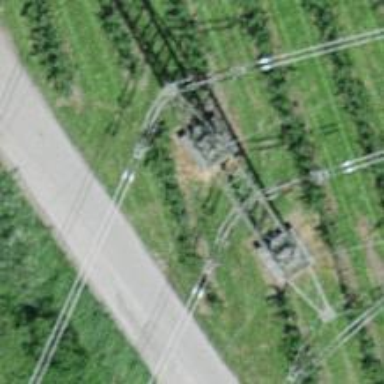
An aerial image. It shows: Power line with three cables.